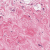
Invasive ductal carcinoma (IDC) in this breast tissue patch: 0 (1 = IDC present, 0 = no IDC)